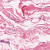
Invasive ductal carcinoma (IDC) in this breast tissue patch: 0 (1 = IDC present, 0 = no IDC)